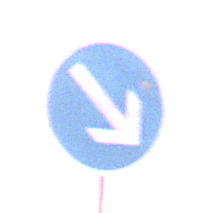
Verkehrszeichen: VorgeschriebeneVorbeifahrtRechts
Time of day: SunriseSunset
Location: Outdoor (Urban)
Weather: PartlyCloudy
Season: NotSpecified
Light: Natural